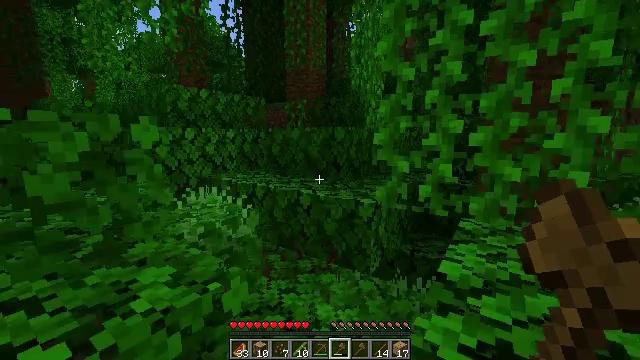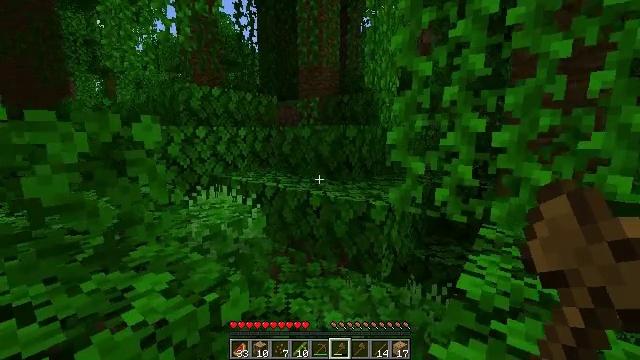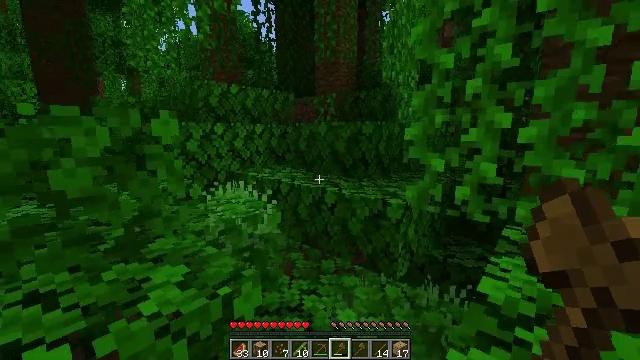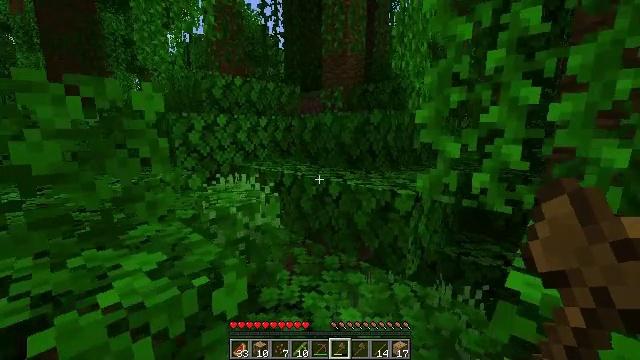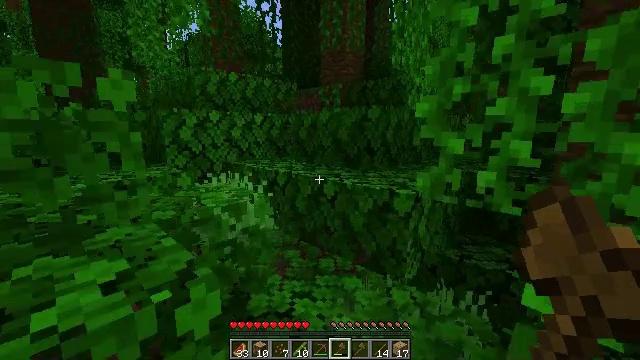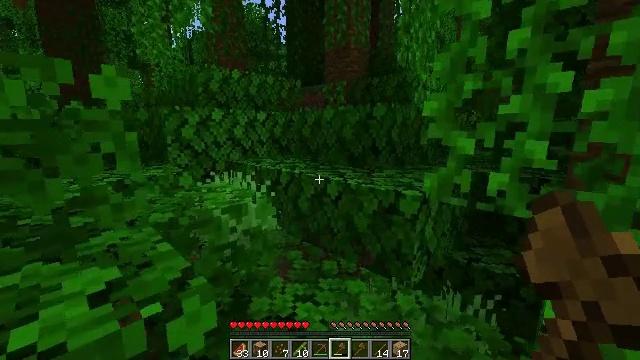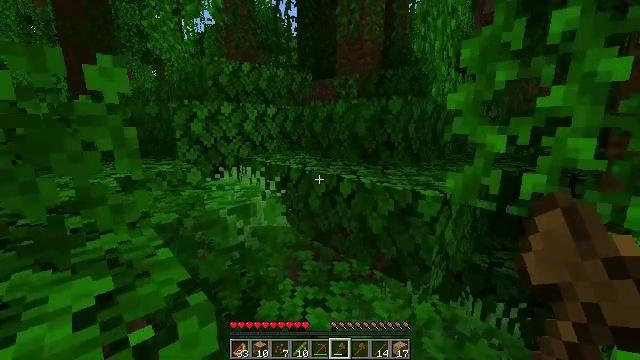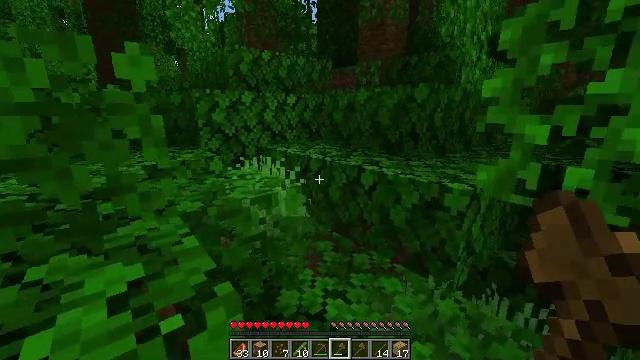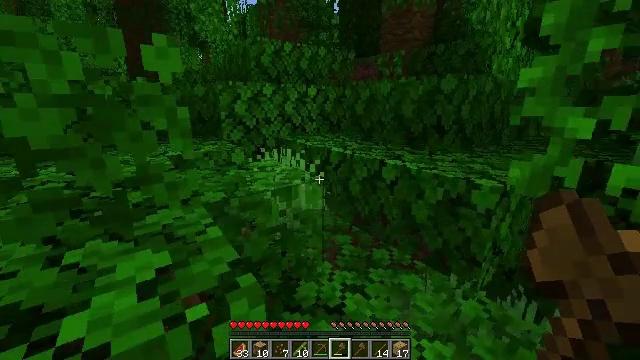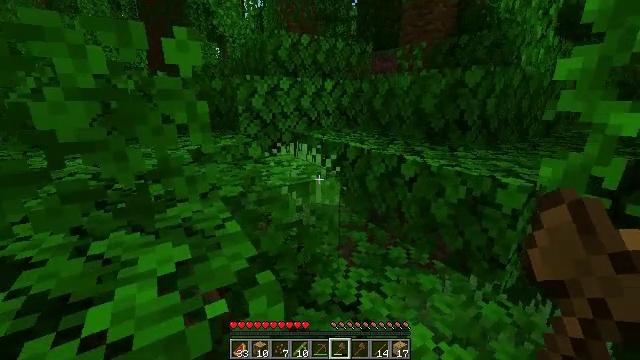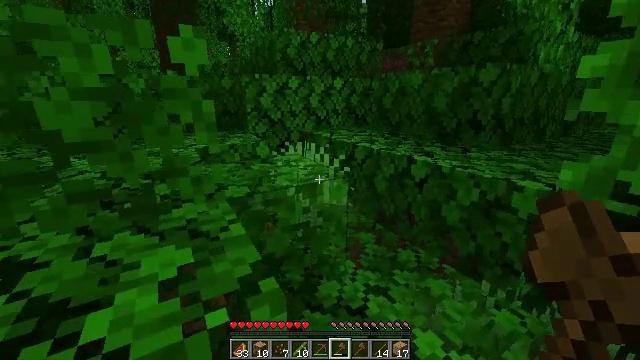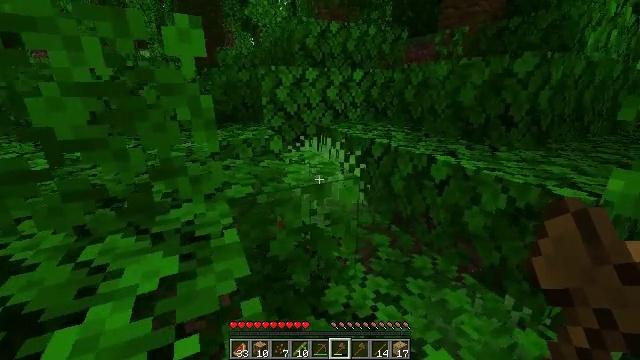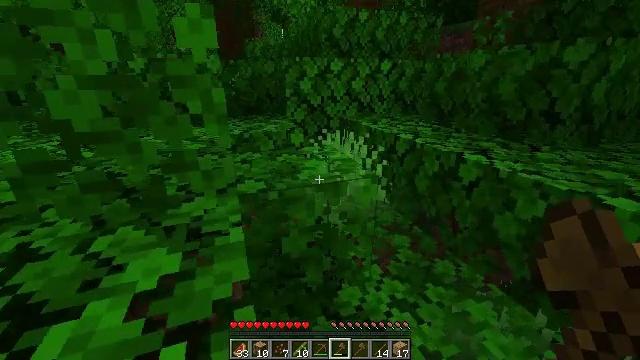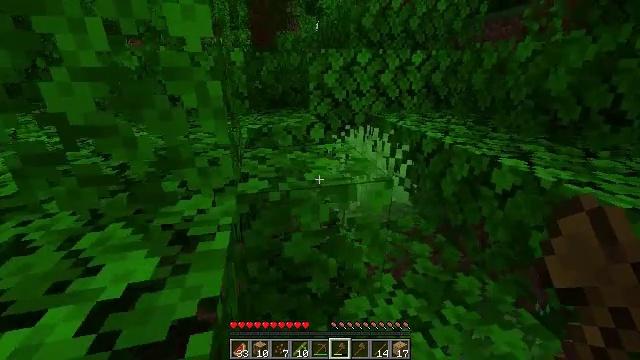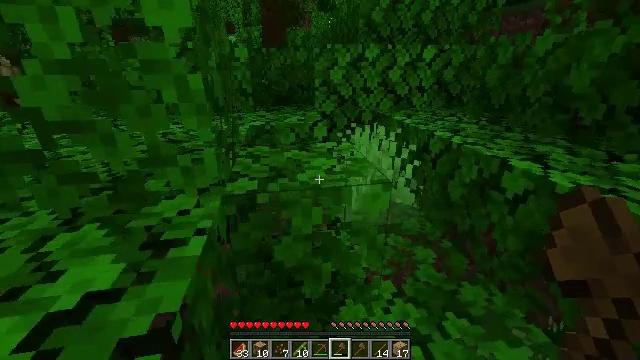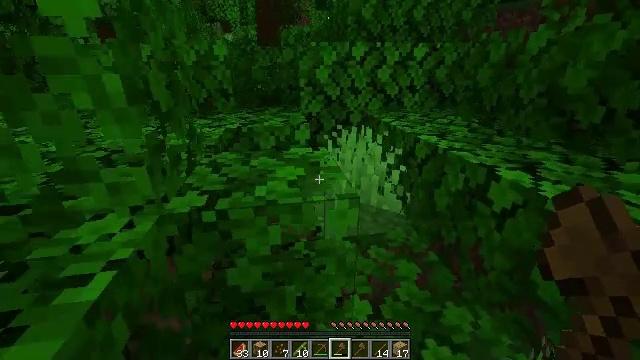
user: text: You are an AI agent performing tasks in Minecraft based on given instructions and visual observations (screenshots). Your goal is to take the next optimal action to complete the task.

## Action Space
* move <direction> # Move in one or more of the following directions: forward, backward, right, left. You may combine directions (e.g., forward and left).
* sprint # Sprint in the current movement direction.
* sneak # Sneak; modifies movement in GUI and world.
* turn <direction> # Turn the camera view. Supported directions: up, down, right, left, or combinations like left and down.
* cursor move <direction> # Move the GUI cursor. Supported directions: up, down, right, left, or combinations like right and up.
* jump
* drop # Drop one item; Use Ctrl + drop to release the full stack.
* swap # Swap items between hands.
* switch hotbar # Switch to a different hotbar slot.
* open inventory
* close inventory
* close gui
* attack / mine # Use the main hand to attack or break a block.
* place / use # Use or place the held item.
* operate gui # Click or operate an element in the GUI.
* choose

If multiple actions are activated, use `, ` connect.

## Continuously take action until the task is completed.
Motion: motion action
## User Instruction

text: Collect jungle leaves by breaking them.
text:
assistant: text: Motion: move forward, turn left
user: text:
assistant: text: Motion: move forward, turn left
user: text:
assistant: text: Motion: move forward, turn left
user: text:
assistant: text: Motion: move forward
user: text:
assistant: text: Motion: move forward
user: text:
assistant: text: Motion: move forward and move right, turn left and down
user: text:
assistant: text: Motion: move forward and move right, turn left and down
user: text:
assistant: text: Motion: move forward and move right, turn left and down
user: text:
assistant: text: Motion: move forward and move right, turn left and down
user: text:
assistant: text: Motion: move forward and move right, turn left
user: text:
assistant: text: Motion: move forward and move right, turn left and down
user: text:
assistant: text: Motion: move forward and move right, turn left and down
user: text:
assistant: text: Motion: move forward and move right, turn left and down
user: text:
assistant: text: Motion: move forward and move right, turn left
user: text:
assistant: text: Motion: move forward and move right
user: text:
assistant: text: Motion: move forward and move right
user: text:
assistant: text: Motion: move forward and move right
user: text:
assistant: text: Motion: move forward and move right, turn left
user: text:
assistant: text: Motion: move forward and move right, turn left
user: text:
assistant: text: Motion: move forward and move right, turn left
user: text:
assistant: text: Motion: move forward and move right, turn left
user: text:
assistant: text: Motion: move forward, turn left
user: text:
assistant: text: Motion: move forward, turn left and up
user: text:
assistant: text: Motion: move forward, turn left and up
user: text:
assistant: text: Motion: move forward, turn left and up
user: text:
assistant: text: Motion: move forward, turn left and up, jump
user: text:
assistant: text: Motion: move forward and move left, turn left and up, jump
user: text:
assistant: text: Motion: move forward and move left, turn left, jump
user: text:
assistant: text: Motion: move forward and move left, turn left, jump
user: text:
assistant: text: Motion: move forward and move left, turn left